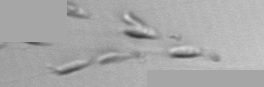
Label: Dinobryon